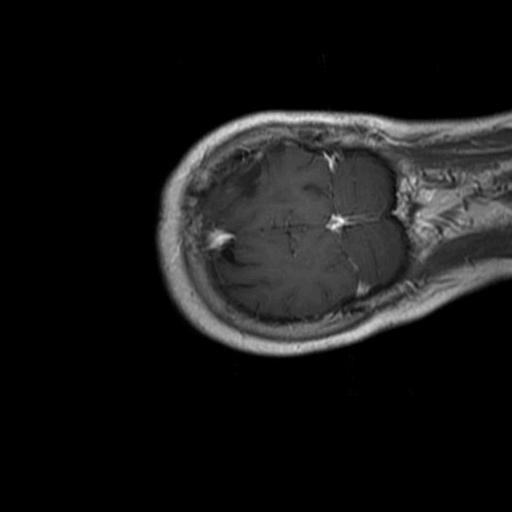
Label: brain_glioma